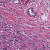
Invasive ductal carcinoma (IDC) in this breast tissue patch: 0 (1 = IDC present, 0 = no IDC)